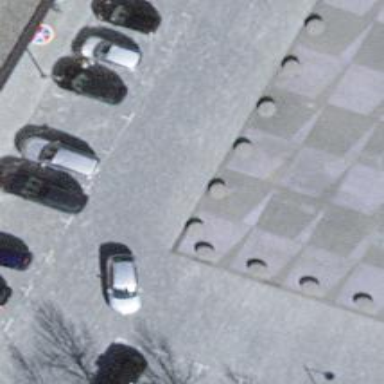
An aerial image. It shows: Bollard.